Question: I'm trying to use <URL> here, the demo works great and it looks beautiful. Problem is, whenever I try to recreate it on a Storyboard, the chart appears incredibly small and I can't seem to resize it. I've played around with all the settings and set the frame of the property and nothing seems to work. I've tried resizing it to the entire screen with:
'''
[self.pieChart setFrame:CGRectMake(0, 0, self.view.bounds.size.width, self.view.bounds.size.height)];
'''
Still the same result except the frame stretches across the screen and everything is grey. Anyone, this is how it's coming out, the grey is the frame and the XYPieChart loads in the center:

I'm still fairly new and I've been searching how to remedy this but I can't formulate a good enough search query that makes sense.
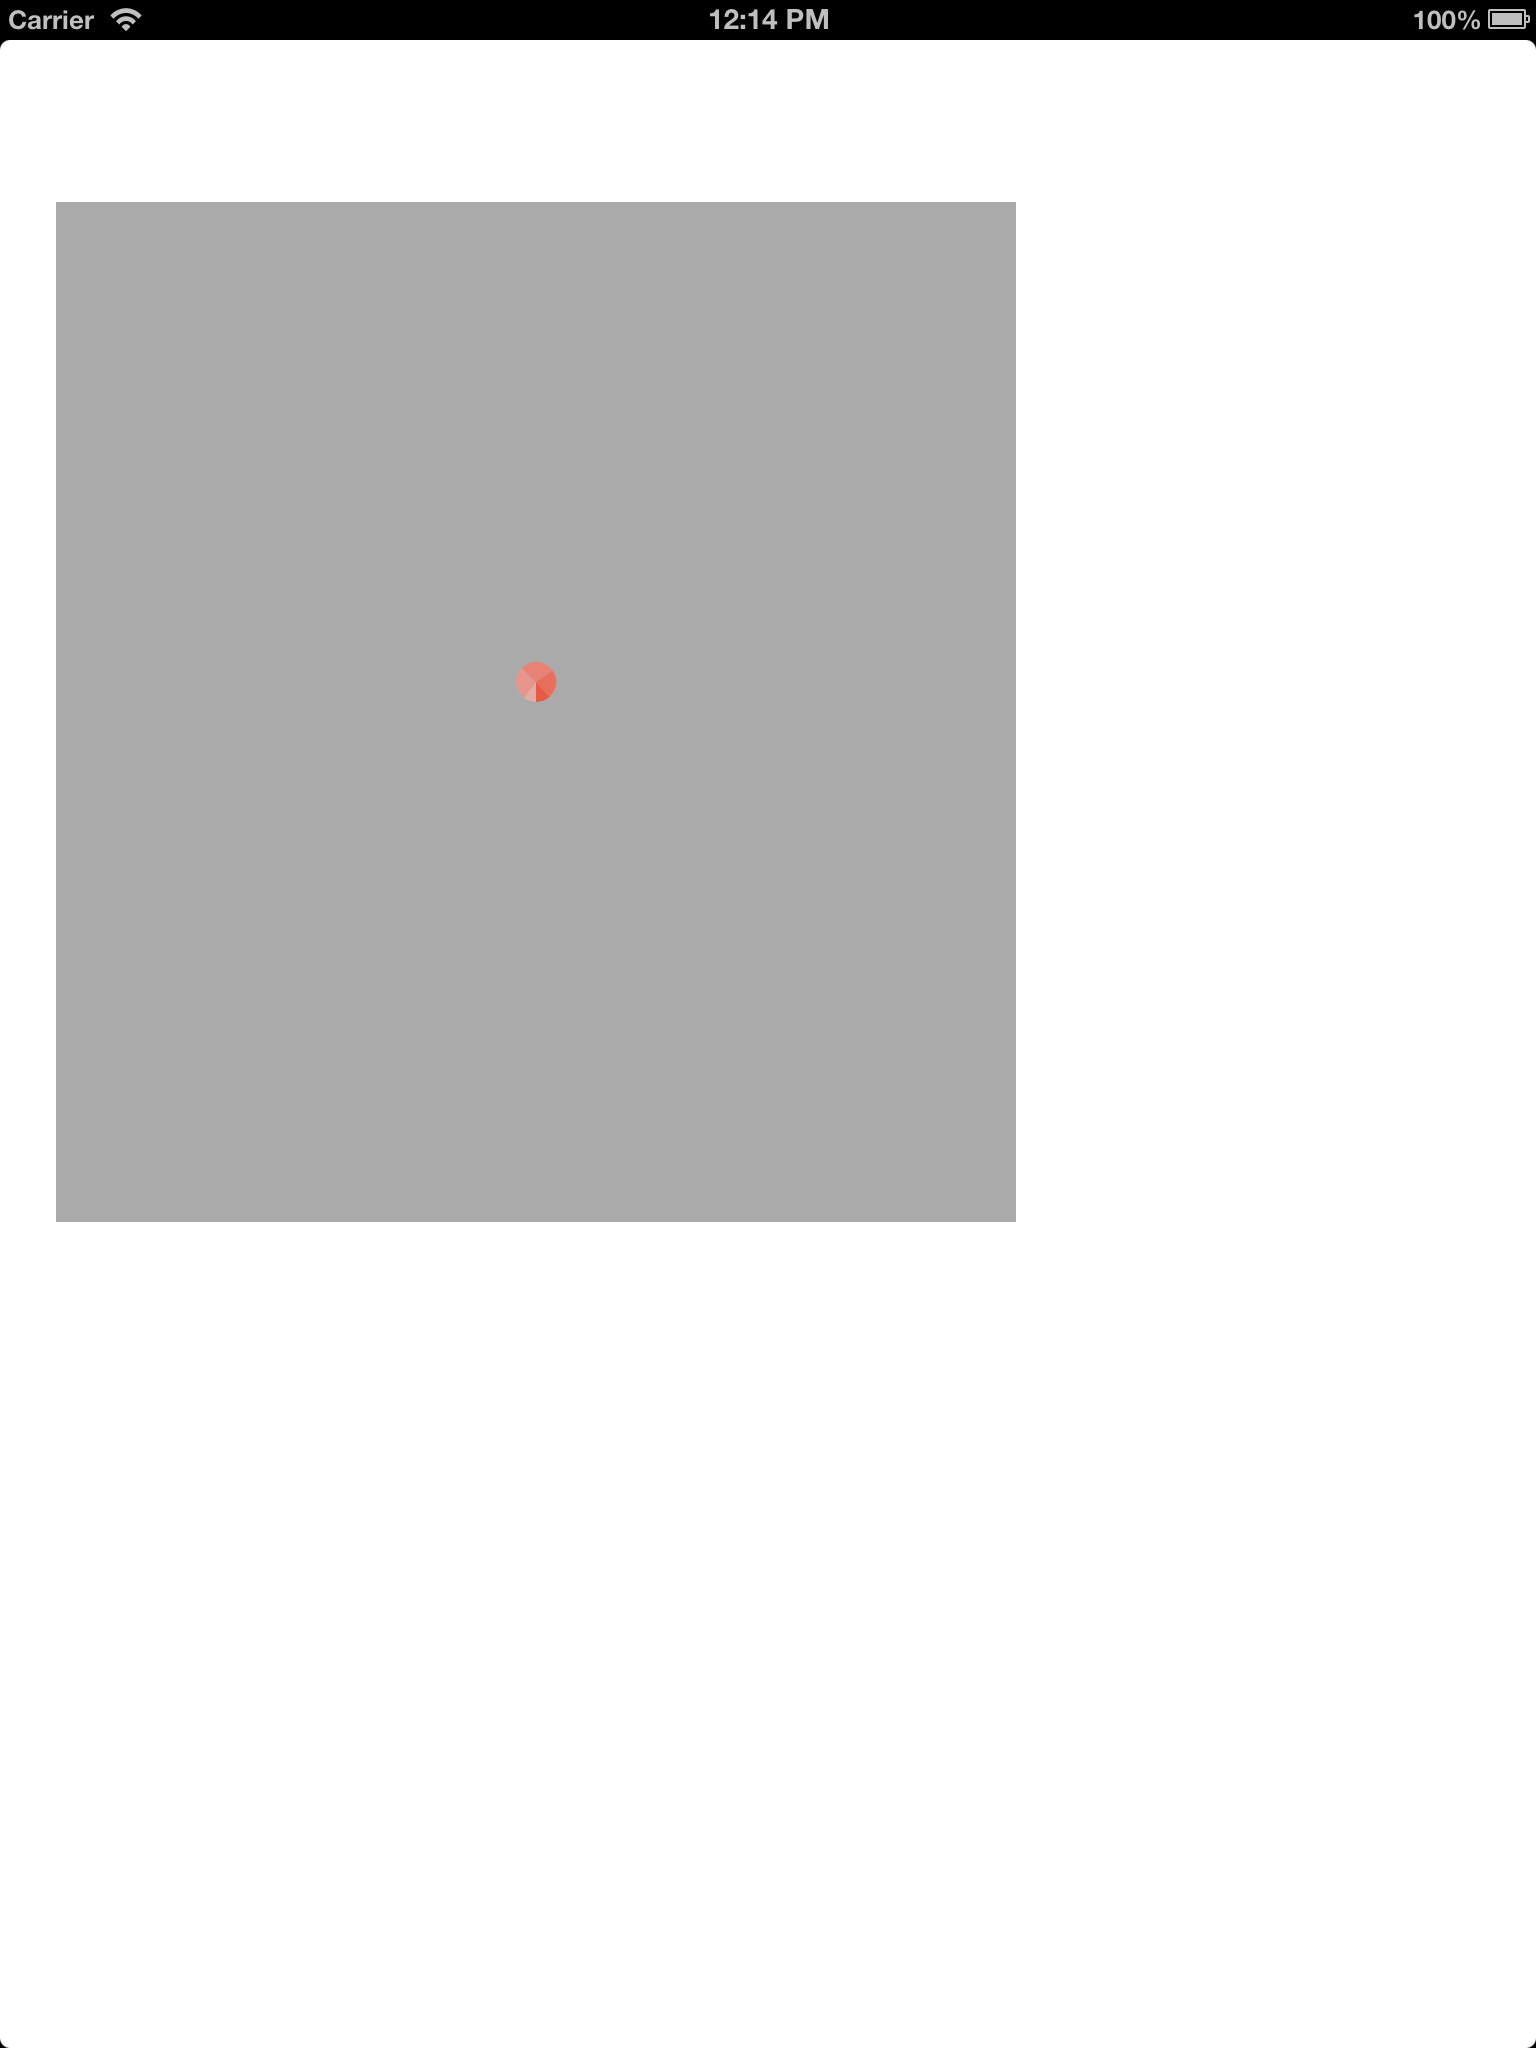
Answer: It looks like you haven't set the pieRadius property on the chart.
If you change this it should make the pie bigger.